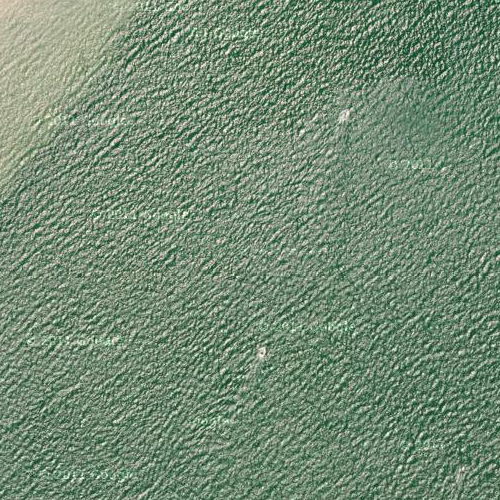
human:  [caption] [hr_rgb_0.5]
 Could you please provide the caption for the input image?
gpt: This is a part of deep green sparkling sea .

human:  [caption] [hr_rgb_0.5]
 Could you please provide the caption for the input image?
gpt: A part of ocean with deep green waters .

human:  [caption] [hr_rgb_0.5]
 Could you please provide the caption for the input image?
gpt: This is a part of deep green sparkling sea .

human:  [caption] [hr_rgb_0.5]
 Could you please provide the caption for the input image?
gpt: This is a part of deep green sparkling sea .

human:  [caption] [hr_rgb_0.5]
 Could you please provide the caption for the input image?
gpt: This is a part of deep green sparkling sea .